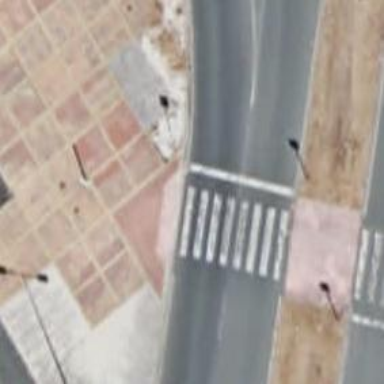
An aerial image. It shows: Marked uncontrolled road crossing.